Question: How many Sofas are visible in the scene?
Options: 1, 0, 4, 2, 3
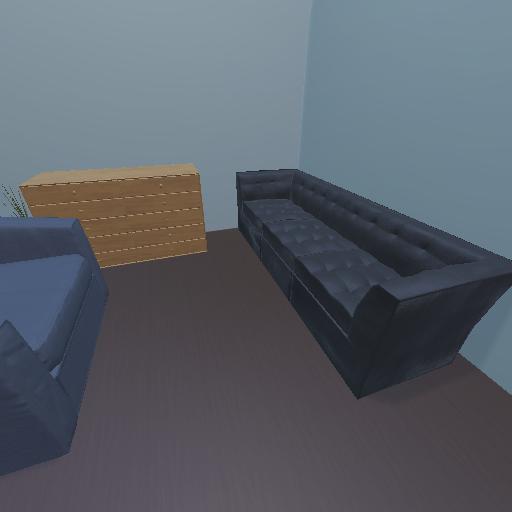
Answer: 1